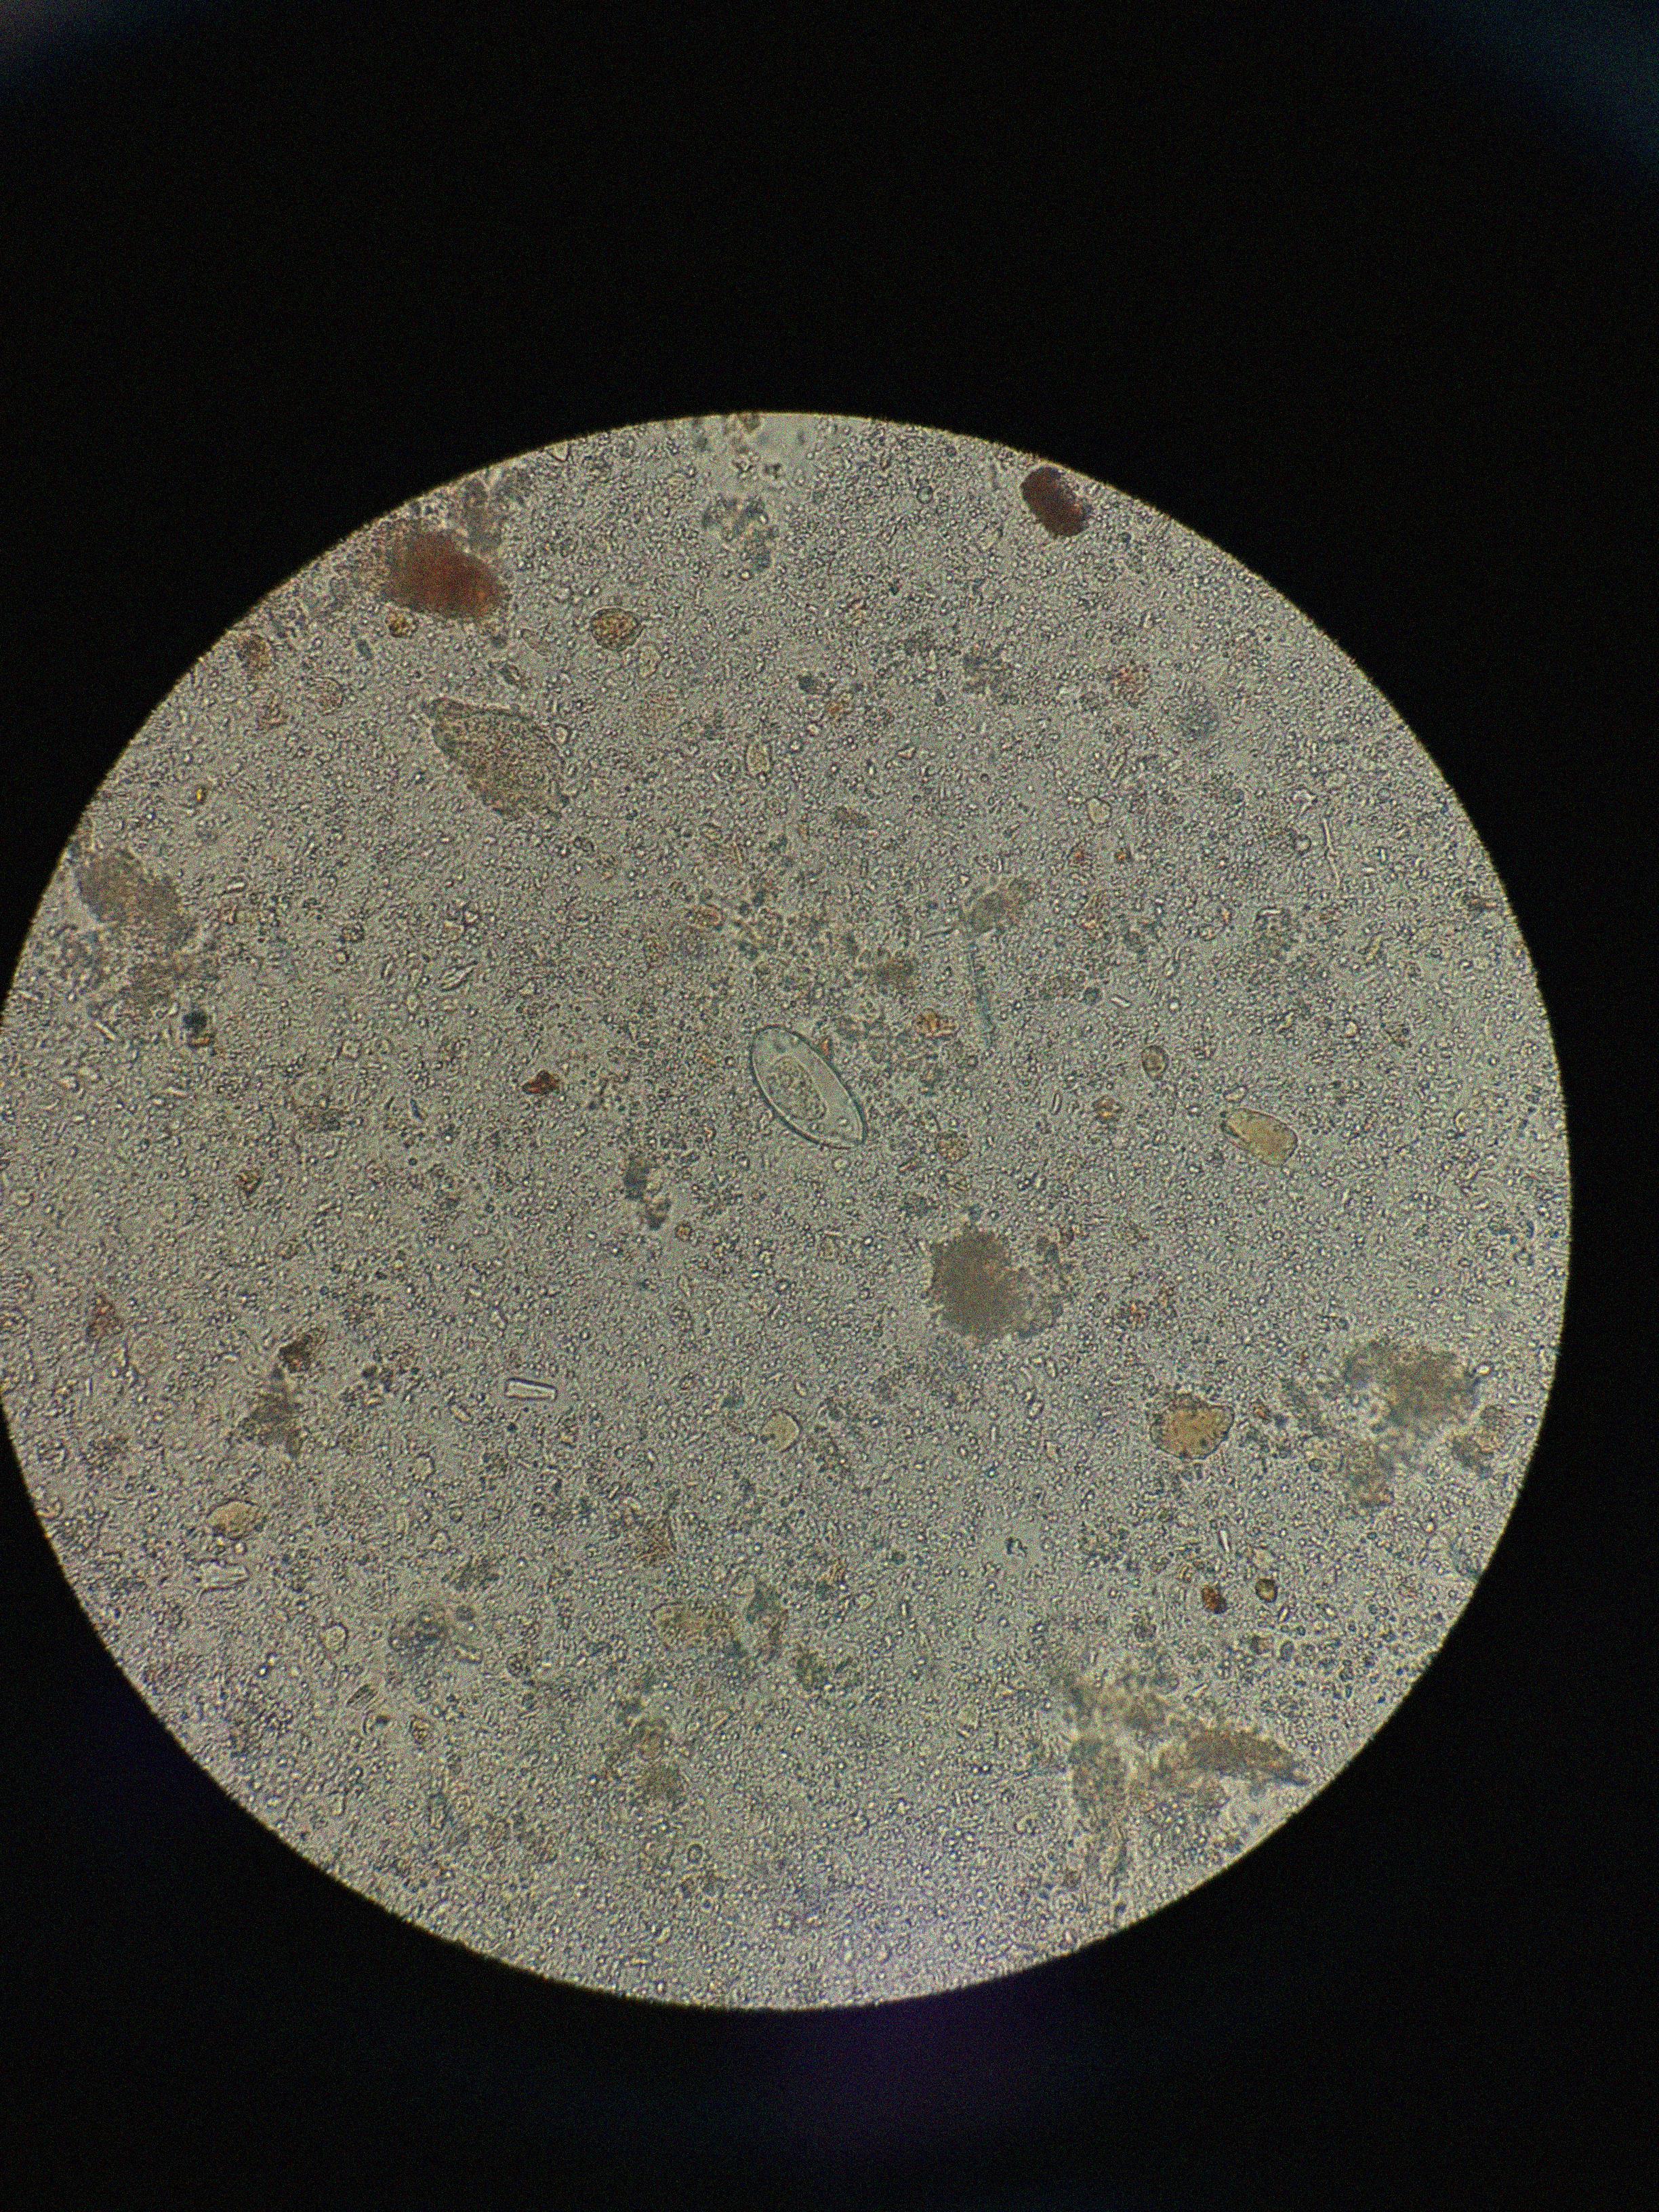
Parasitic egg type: Enterobius vermicularis